Question: I want to make my UIButton look like this:

How can I achieve this look? Is there a built in setting or will I just have to manually create it in photoshop?
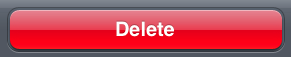
Answer: Use a uibutton of type custom, and provide an image for each state.
'''
UIButton *myDeleteButton = [UIButton buttonWithType:UIButtonTypeCustom];
[myDeleteButton setImage:[UIImage imageNamed:@"ic_button_titlebar_delete.png"] forState:UIControlStateNormal];
[myDeleteButton setImage:[UIImage imageNamed:@"ic_button_titlebar_delete_on.png"] forState:UIControlStateSelected];
'''
So, yes, you'll need to use PhotoShop or some other imaging tool.